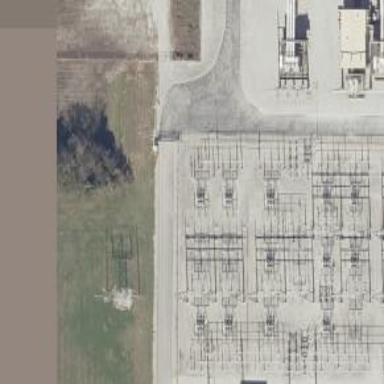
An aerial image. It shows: Switch used for power control.